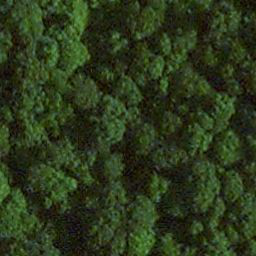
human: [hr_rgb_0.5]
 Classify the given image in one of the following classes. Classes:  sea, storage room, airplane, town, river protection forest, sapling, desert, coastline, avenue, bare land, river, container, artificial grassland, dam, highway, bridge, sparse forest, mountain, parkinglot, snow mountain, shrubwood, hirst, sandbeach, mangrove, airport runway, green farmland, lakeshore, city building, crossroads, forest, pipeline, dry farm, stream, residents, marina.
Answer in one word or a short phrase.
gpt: forest